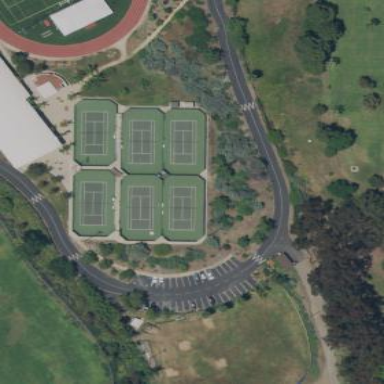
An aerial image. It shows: Tennis court on pitch designated for leisure land.